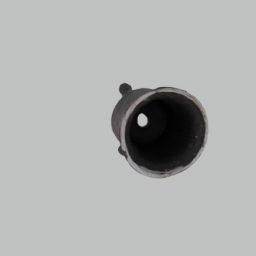
Label: decoration